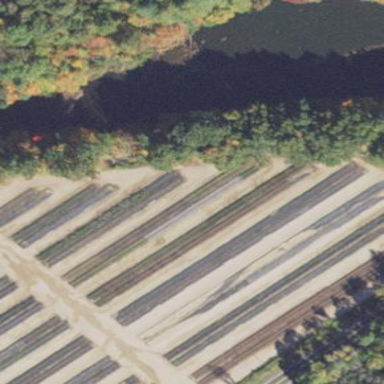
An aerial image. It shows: Greenhouse.